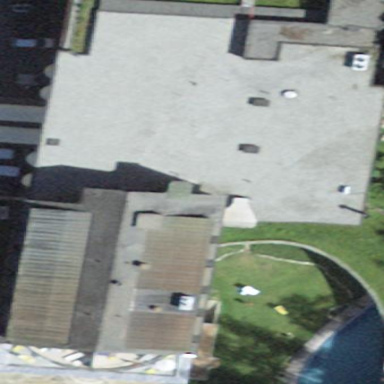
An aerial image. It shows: Hotel building.